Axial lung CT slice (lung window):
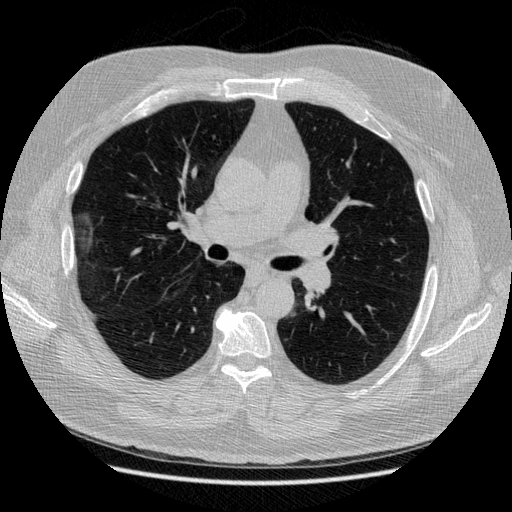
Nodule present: no